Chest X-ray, AP view. Patient: 18 years old, sex M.
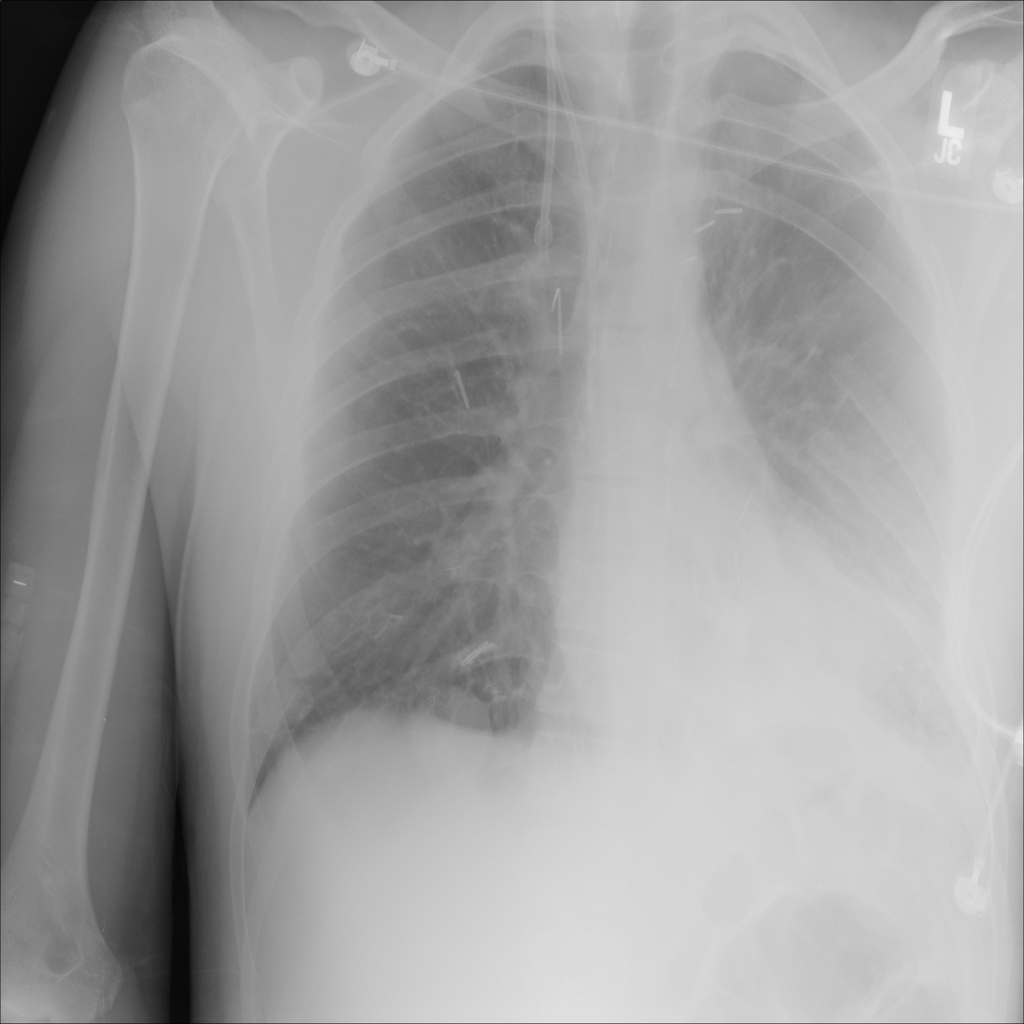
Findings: Mass, Pneumothorax